Fundus camera: zeiss
Shooting center: fovea
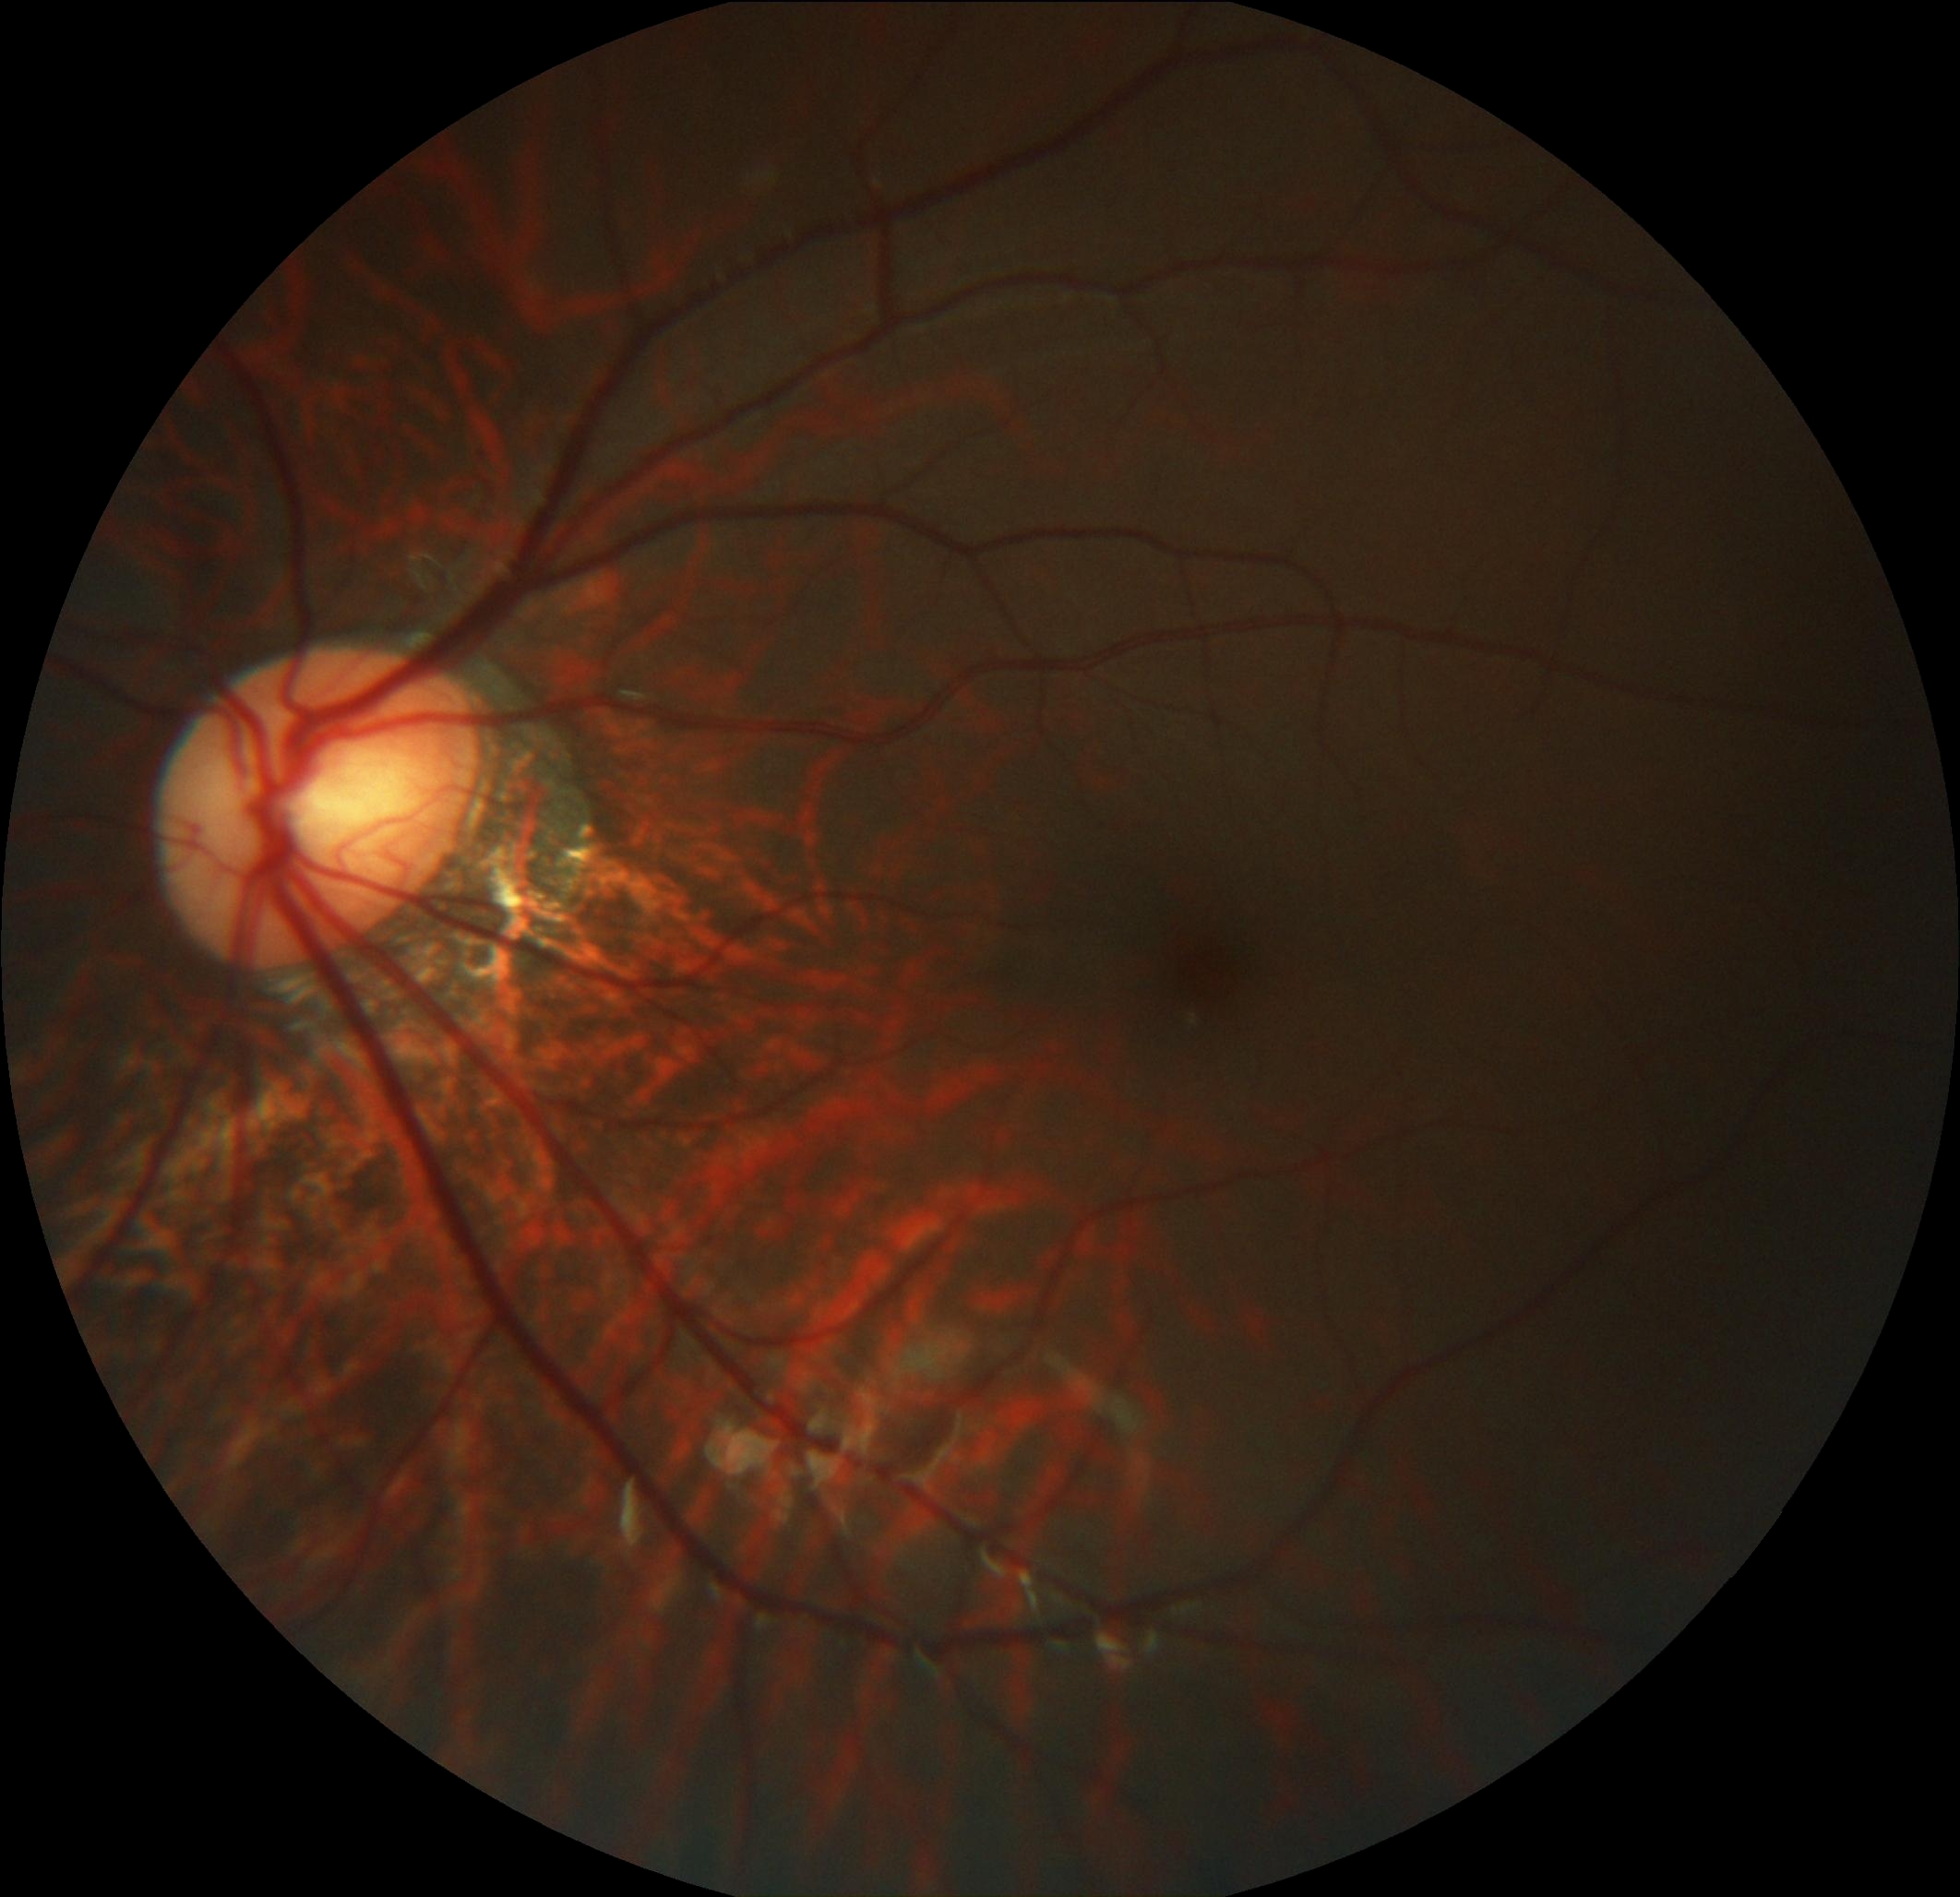
Pathologic myopia: yes
Patchy retinal atrophy: present
Retinal detachment: absent